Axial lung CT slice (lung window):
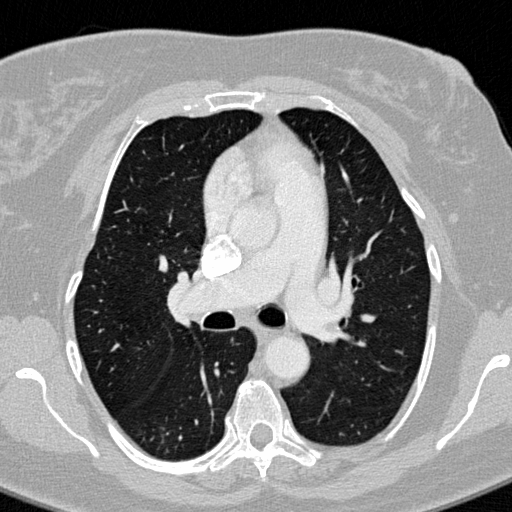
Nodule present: no